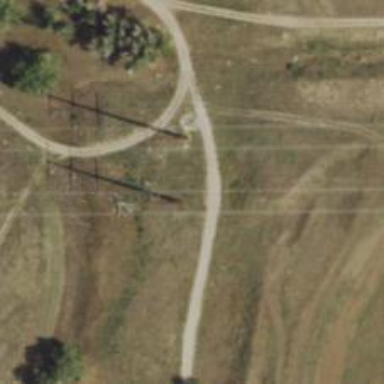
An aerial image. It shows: Power tower.